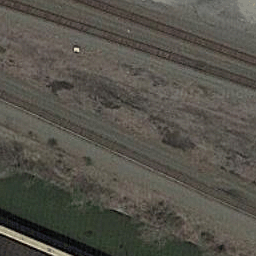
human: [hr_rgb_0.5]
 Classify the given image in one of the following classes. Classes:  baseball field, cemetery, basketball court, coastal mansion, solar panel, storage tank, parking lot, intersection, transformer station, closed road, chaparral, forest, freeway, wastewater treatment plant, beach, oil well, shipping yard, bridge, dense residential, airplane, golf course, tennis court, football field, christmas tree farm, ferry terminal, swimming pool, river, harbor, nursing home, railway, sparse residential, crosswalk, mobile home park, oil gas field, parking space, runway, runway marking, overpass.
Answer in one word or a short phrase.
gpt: railway